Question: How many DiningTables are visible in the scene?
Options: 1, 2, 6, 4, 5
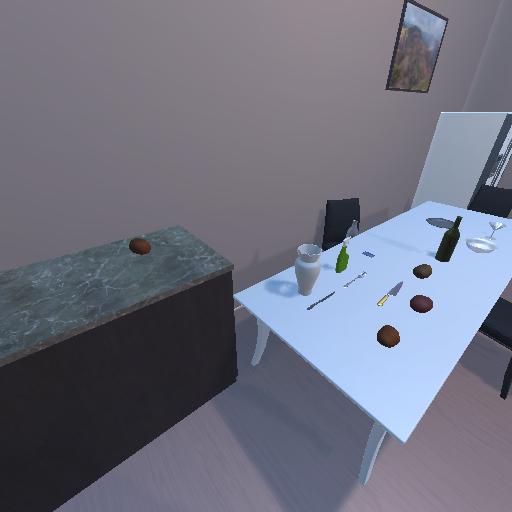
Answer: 1